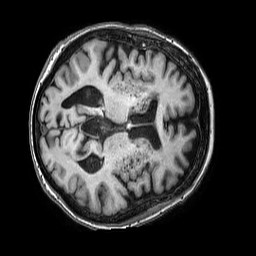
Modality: T1w
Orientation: axial
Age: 84
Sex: female
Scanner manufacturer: philips
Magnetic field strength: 3 T
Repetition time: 0.006952 s
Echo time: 0.003147 s